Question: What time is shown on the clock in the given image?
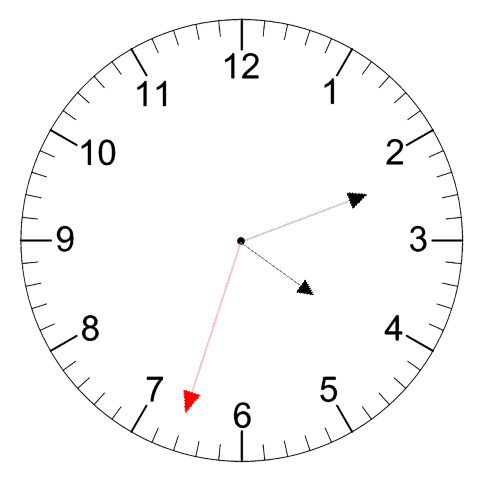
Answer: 04:11:33